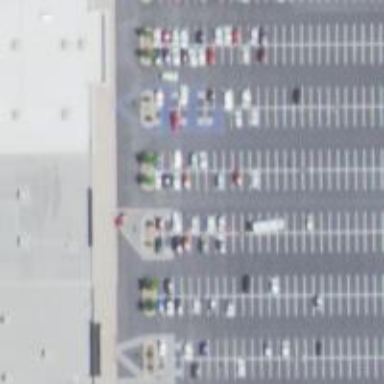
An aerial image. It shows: Parking space.